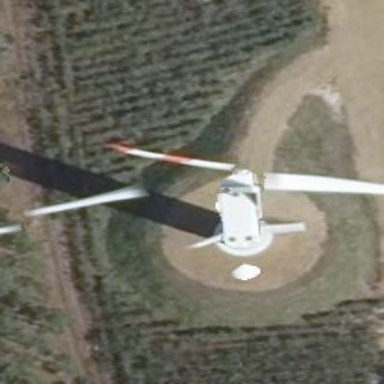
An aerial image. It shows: Wind turbine generator made by Vestas. The generator utilizes wind as its power source and belongs to the horizontal axis type.